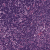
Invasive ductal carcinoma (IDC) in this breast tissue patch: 0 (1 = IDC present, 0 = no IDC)